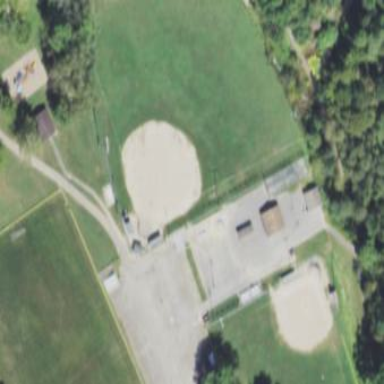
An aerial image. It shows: Baseball pitch for leisure and sports activities.